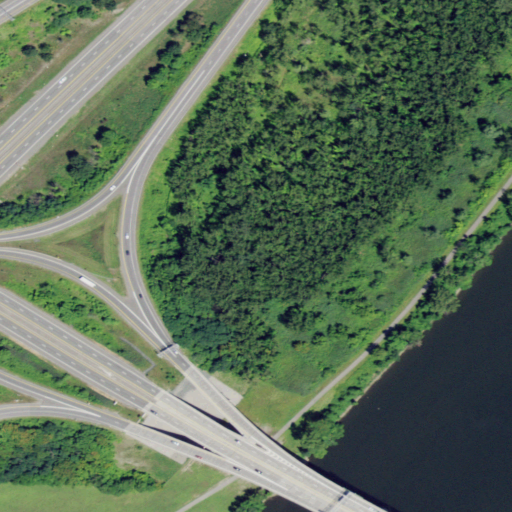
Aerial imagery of island in New York named Lower Patroon Island containing woody wetlands, medium intensity development, open water, low intensity development, open development, high intensity development, herbaceous wetlands, and pasture